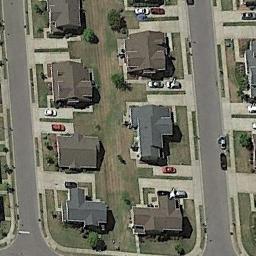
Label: medium_residential